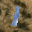
Label: 1